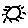
Label: sun